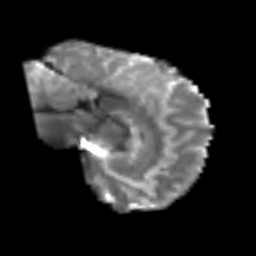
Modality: T2w
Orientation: sagittal
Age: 49
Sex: male
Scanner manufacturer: siemens
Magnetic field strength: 3 T
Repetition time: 6.1 s
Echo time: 0.101 s